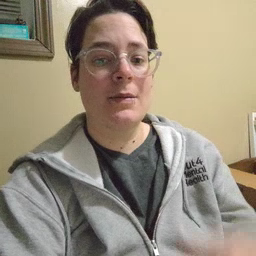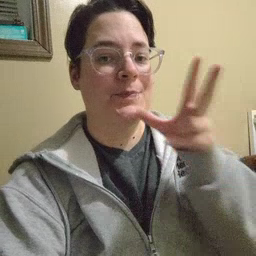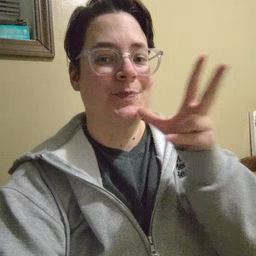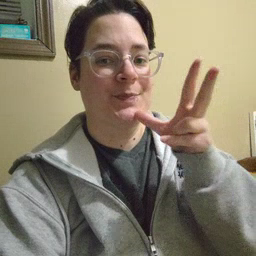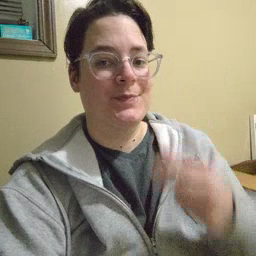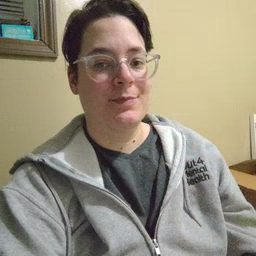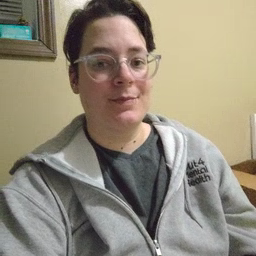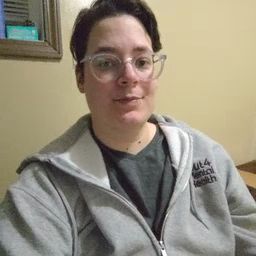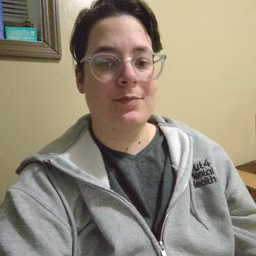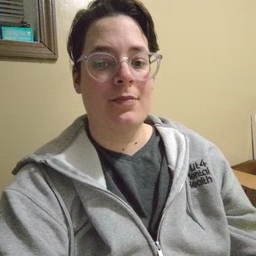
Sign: hen